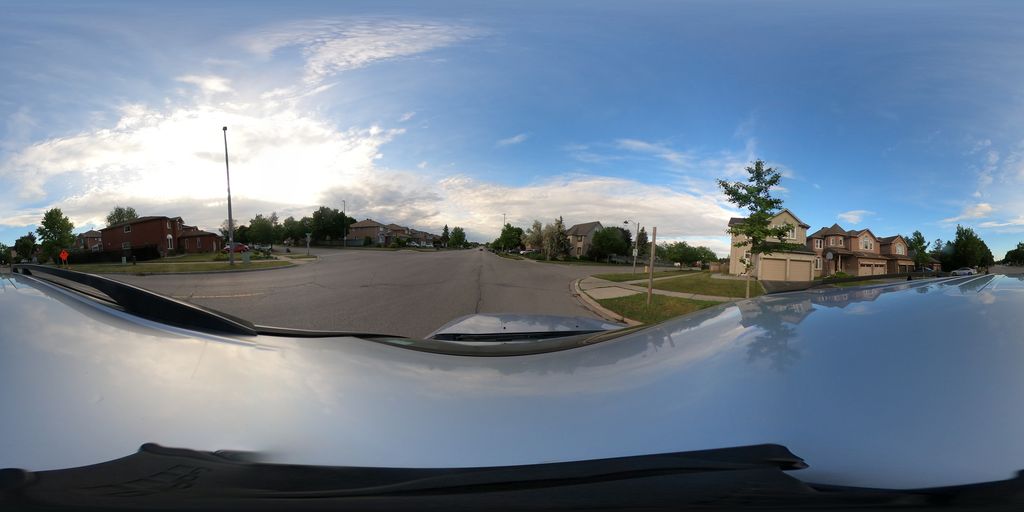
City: toronto